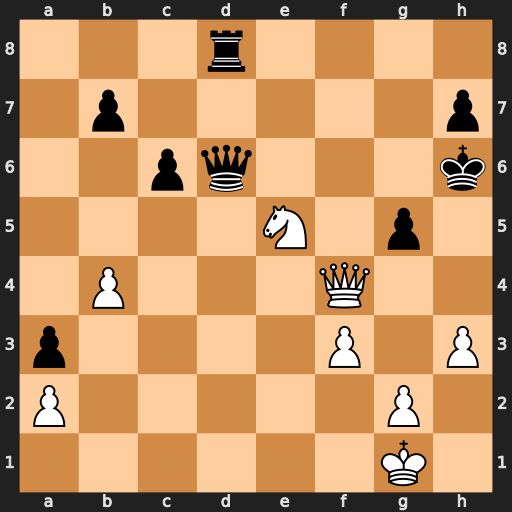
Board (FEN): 3r4/1p5p/2pq3k/4N1p1/1P3Q2/p4P1P/P5P1/6K1
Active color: w
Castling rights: -
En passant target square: -
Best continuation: Nf7+ Kg6 Qxd6+ Rxd6 Nxd6